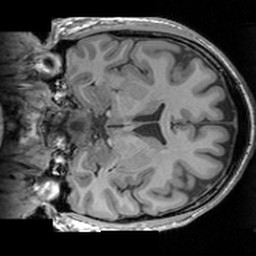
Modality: T1w
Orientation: coronal
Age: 34
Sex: male
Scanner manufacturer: siemens
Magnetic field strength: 3 T
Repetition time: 1.63 s
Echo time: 0.00311 s